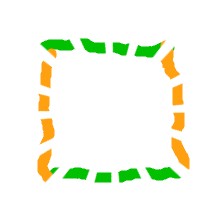
Shape: square